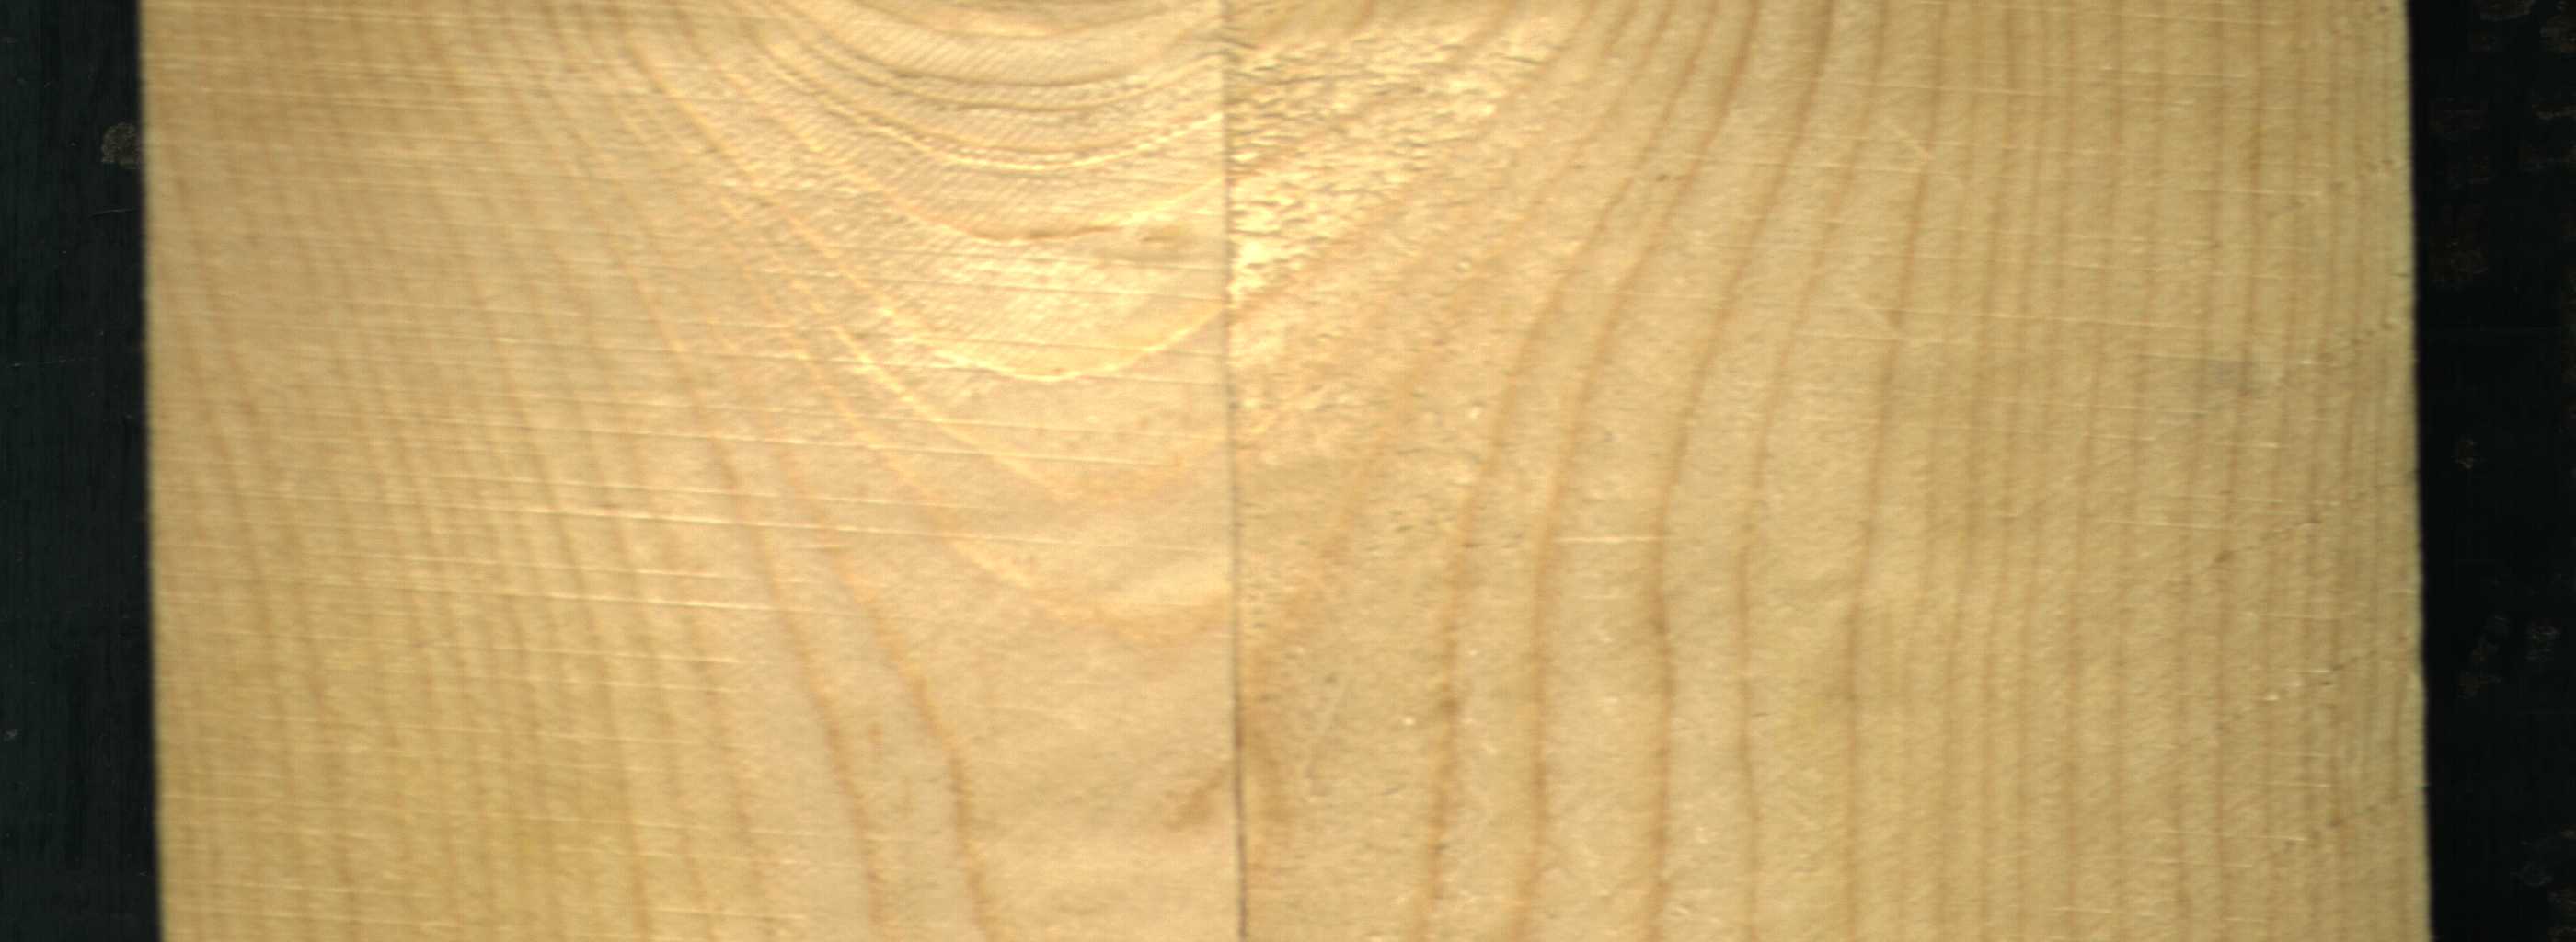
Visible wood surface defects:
Crack